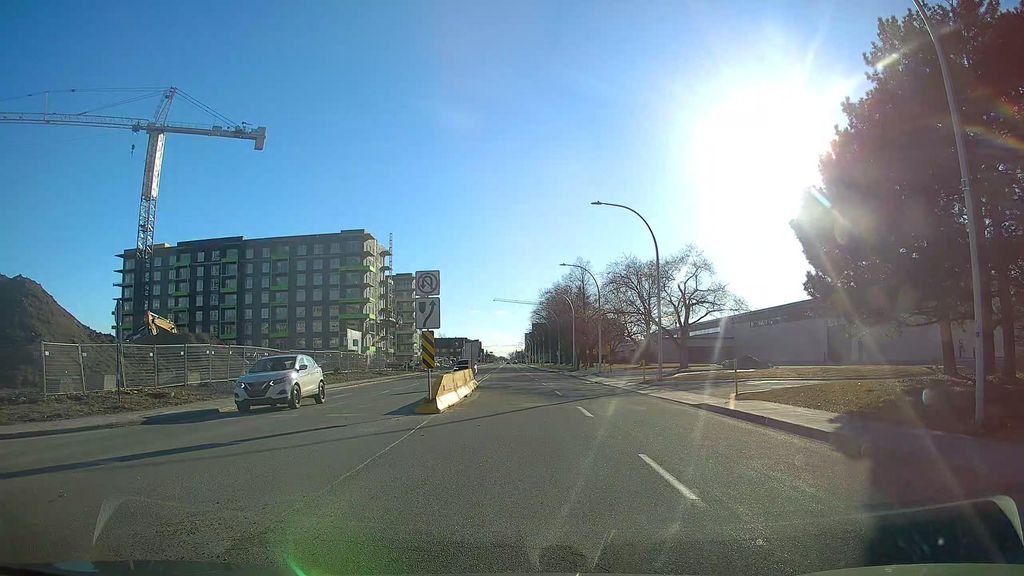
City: montreal